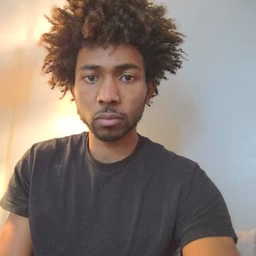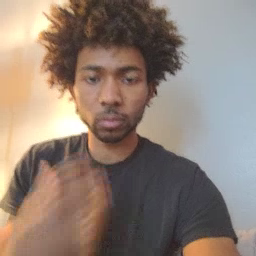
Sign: tiger